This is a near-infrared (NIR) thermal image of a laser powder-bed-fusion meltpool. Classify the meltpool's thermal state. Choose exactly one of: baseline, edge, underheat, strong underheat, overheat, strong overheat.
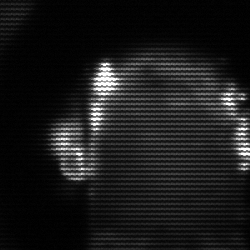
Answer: baseline